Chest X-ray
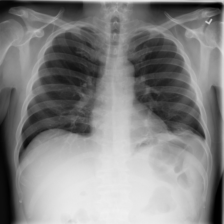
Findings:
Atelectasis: negative
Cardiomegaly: negative
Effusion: negative
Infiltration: positive
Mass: negative
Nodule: negative
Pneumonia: negative
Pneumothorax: negative
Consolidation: negative
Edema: negative
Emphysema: negative
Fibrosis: negative
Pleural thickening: negative
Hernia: negative